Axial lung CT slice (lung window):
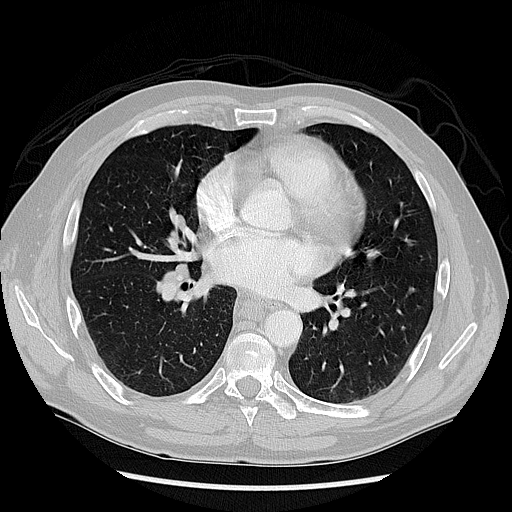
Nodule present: no